Question: Having some trouble trying to put together a page where images are placed properly. Screen shot attached of what I currently have in place now. What I am trying to get to would look like the first row of images (1-5) all the way down the page with every other row opposite, if that makes sense. Images 1-8 are set up correctly but 9-10 are on row 3 rather than on row 2 where I would like them. Image 11 should be left side and 12-15 should be right side. And so on..

Current css -
'''
#grid { float: left; width: 100%; overflow: hidden; }
#grid-inner { float: left; width: 890px; overflow: hidden; }
.item { float: left; margin: 0 0 10px 0; position: relative; }
.item span { display: none; position: absolute; padding: 0 0 0 0; color: #fff; background: transparent url('../images/back-work.png') 0 0 repeat; }
.item span a { color: #fff; display: block; height: 100%; width: 100%; }
.small { width: 210px; height: 125px; }
.large { width: 420px; height: 260px; }
.small span { width: 210px; height: 125px; padding: 0 0 0 0; }
.large span { width: 420px; height: 260px; padding: 0 0 0 0; }
#project { float: left; width: 100%; }
#project-content { float: left; width: 100%; border-top: 1px solid #ccc; margin: 0 0 0 0; padding: 0 0 0 0; }
#project-content-alpha { float: left; width: 200px; }
#project-content-beta { float: left; width: 410px; }
#project-content-gamma { float: right; width: 200px; text-align: right; }
#project-content-alpha span.light { color: #999; }
#project-images { float: left; width: 100%; }
#project-images img { float: left; width: 100%; margin: 0 0 0 0; }
#project-pagination { float: left; width: 100%; margin: 0 0 0 0; }
#project-pagination-alpha { float: left; width: 200px; }
#project-pagination-beta { float: right; width: 200px; text-align: right; }
'''
Current markup -
'''
<div id="grid">
<div id="grid-inner">
<div class="item large">
<span><a href="" title="">ONE</a></span>
<a href="" title="ONE"><img src="" width="420" height="260" alt="ONE" /></a>
</div>
<div class="item small">
<span><a href="" title="">TWO</a></span>
<a href="" title=""><img src="" width="210" height="125" alt="TWO" /></a>
</div>
<div class="item small">
<span><a href="" title="">THREE</a></span>
<a href="" title=""><img src="" width="210" height="125" alt="THREE" /></a>
</div>
<div class="item small">
<span><a href="" title="">FOUR</a></span>
<a href="" title=""><img src="" width="210" height="125" alt="FOUR" /></a>
</div>
<div class="item small">
<span><a href="" title=""></a></span>
<a href="" title=""><img src="" width="210" height="125" alt="FIVE" /></a>
</div>
<div class="item small">
<span><a href="" title=""></a></span>
<a href="" title=""><img src="" width="210" height="125" alt="SIX" /></a>
</div>
<div class="item small">
<span><a href="" title=""></a></span>
<a href="" title=""><img src="" width="210" height="125" alt="SEVEN" /></a>
</div>
<div class="item large">
<span><a href="" title=""></a></span>
<a href="" title=""><img src="" width="420" height="260" alt="EIGHT" /></a>
</div>
'''
Any help or suggestions on this would be appreciated.
Thanks in advance!
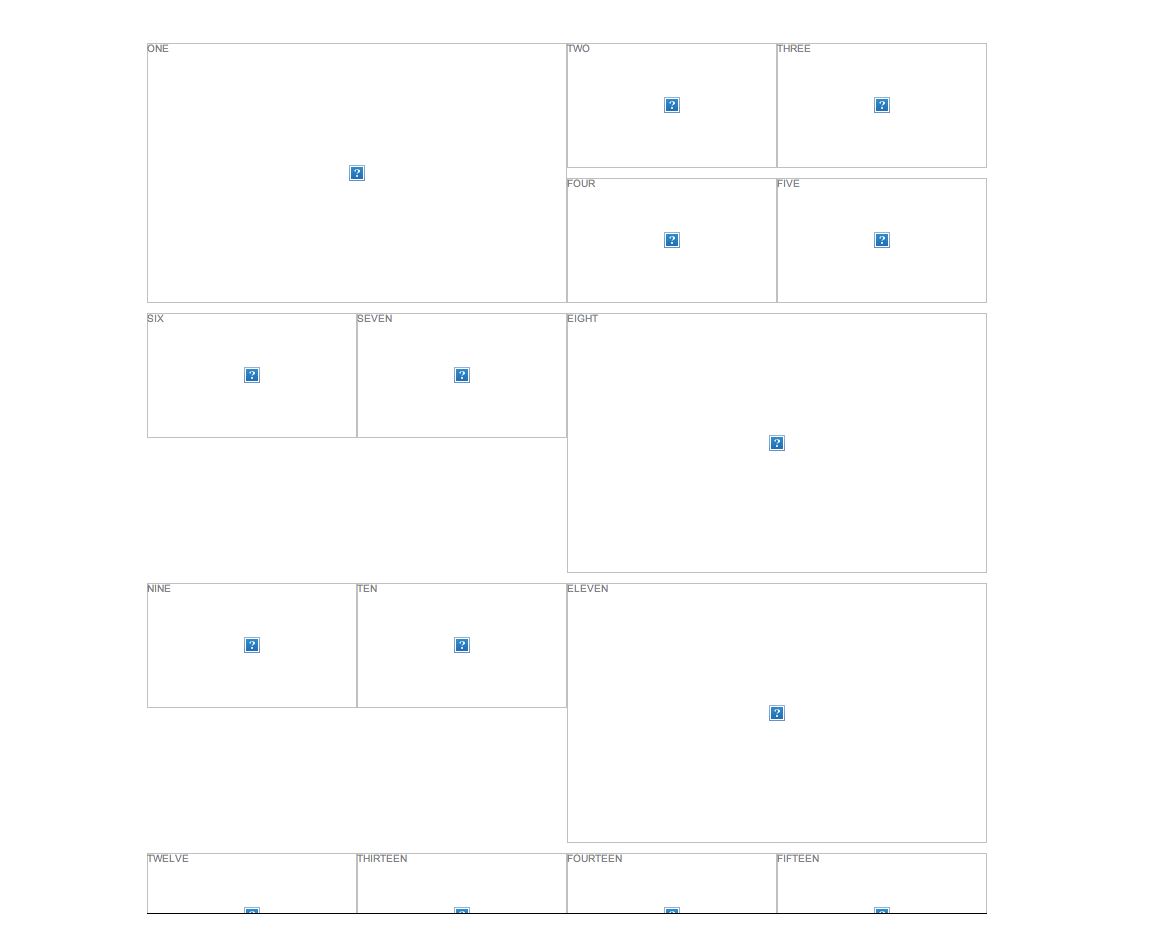
Answer: CSS 'float's don't reposition the elements vertically. They only float horizontally.
If you want vertical "floats" (i.e. tiling), you will need to use JavaScript. I recommend t<URL>.